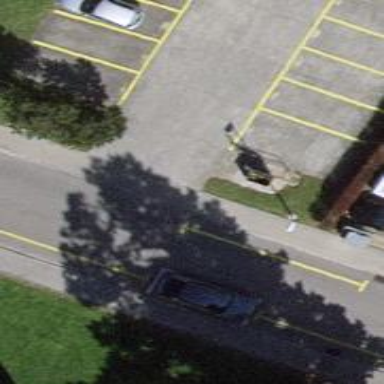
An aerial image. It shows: Road serving as parking aisle.